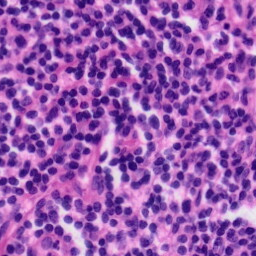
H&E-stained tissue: Tonsil